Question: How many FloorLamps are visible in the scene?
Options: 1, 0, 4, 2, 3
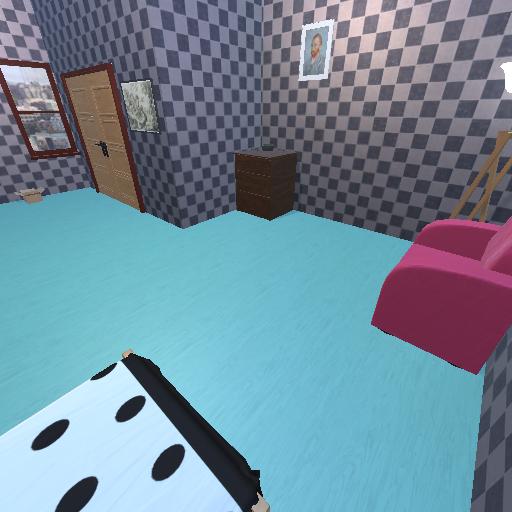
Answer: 1